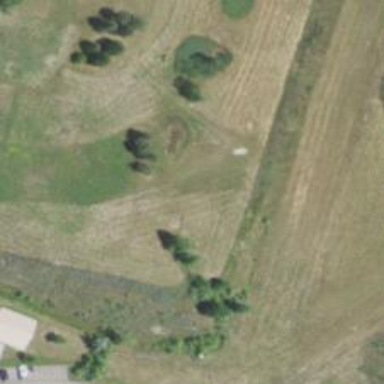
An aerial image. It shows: Path leading to disc golf hole.